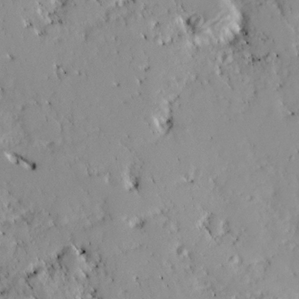
Label: non_frost